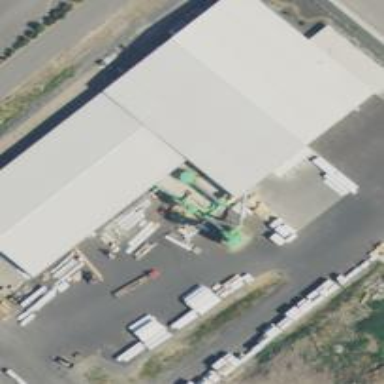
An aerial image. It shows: Sawmill building.